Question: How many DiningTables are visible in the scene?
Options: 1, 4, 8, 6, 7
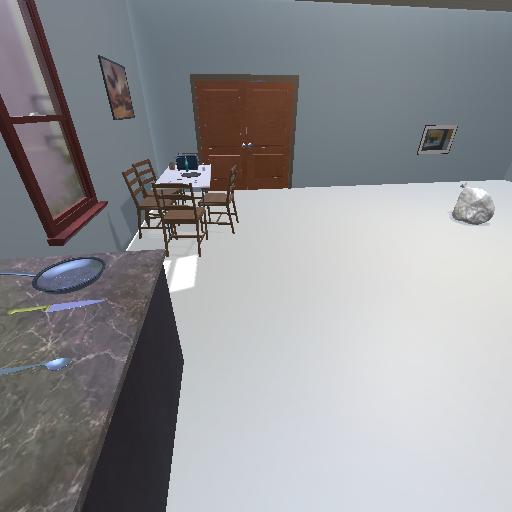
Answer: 1